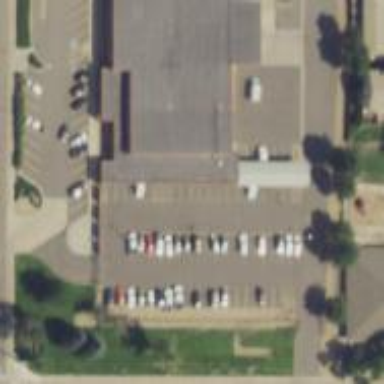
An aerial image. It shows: Post office building.